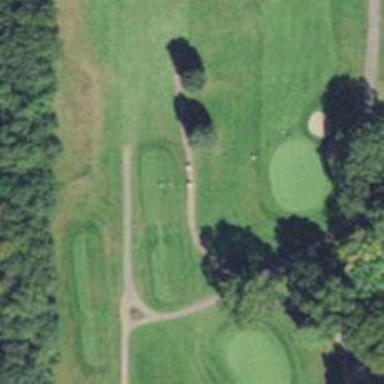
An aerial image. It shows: Service road used as golf cart path.